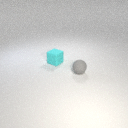
small gray rubber sphere in front of small cyan rubber cube